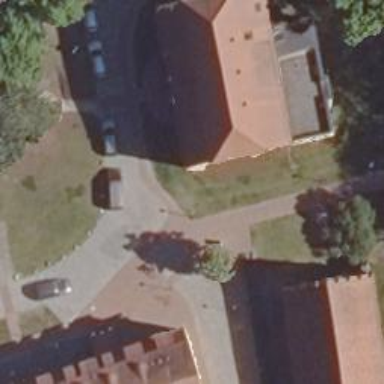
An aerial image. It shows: Building with half-hipped roof.